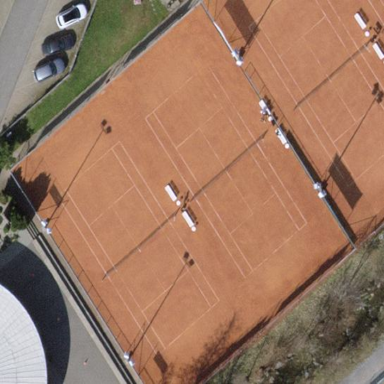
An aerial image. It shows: Clay tennis court in leisure land pitch.